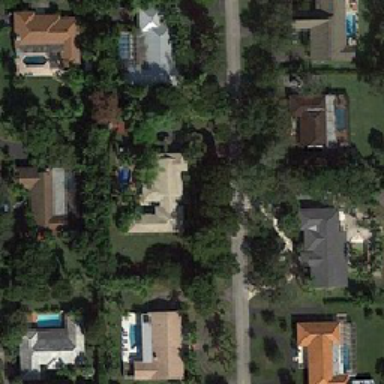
Many houses are on the lawn like a ring .